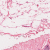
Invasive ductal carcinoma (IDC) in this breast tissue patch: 0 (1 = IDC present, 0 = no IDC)